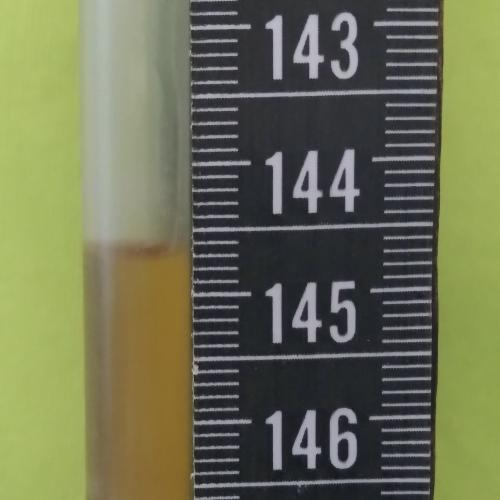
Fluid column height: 144.7 cm